Aerial crown-view tile of a tropical tree (Barro Colorado Island, Panama), acquired 20250124:
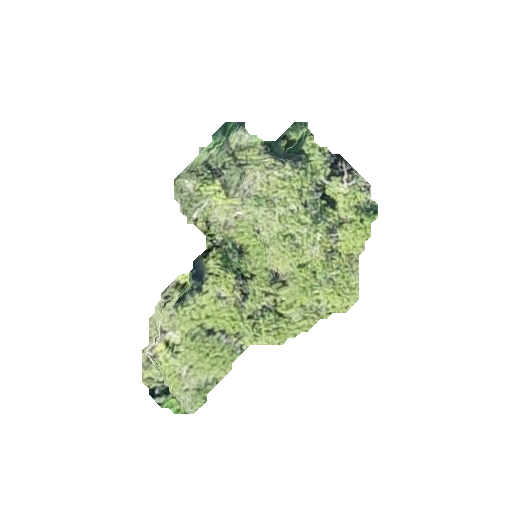
Species: Cordia alliodora
GBIF accepted scientific name: Cordia alliodora
Crown area: 60.411 m²